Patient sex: F
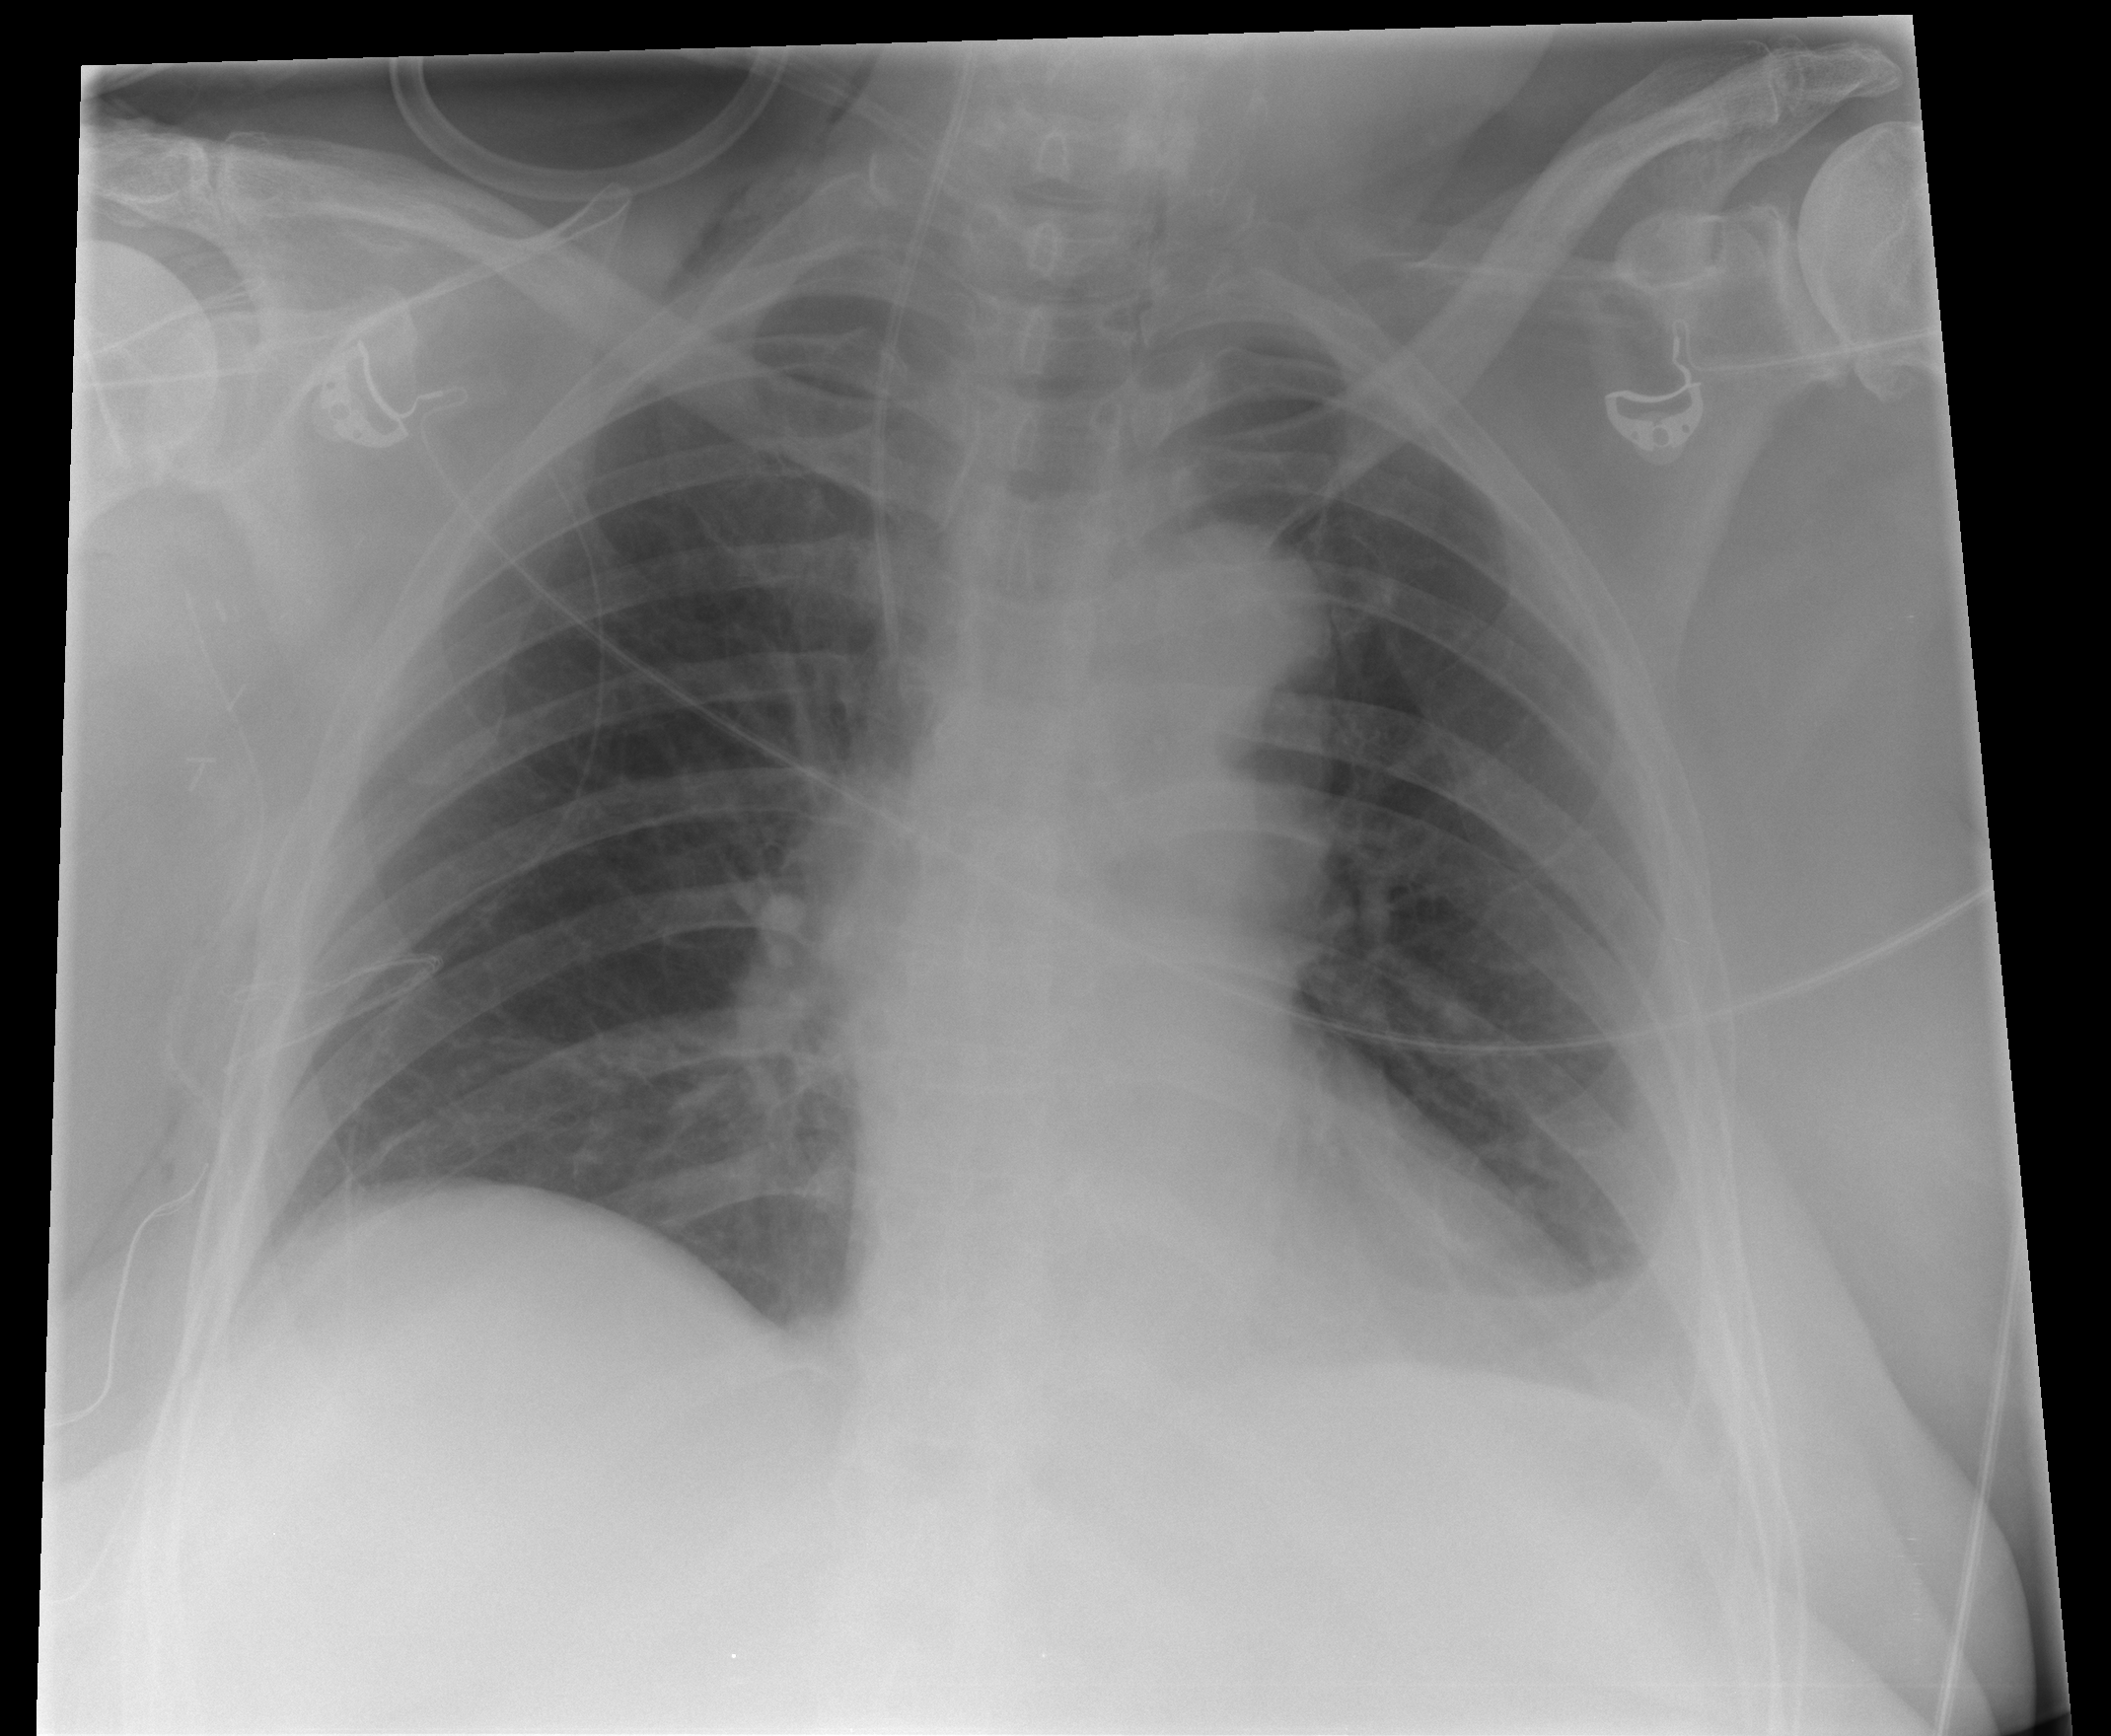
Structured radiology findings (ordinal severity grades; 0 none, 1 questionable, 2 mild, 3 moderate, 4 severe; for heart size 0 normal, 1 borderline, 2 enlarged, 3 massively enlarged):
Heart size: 0
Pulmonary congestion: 0
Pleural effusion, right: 0
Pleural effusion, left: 2
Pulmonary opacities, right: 0
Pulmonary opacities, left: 0
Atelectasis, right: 0
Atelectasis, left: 0